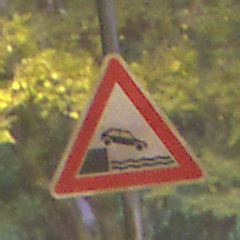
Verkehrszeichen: Ufer
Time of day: Night
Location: Outdoor (Suburban)
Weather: PartlyCloudy
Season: NotSpecified
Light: Artificial